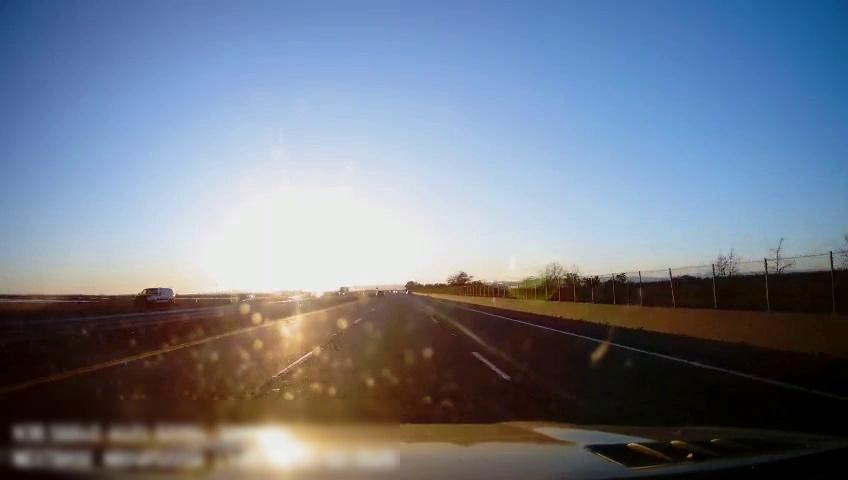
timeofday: Day
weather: Sunny
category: Drivable Space
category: Vehicles | SUV
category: Vehicles | SUV
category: Lanes | Alternate Lane
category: Lanes | Current Lane
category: Lanes | Current Lane
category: Lanes | Alternate Lane